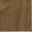
Piece: xx